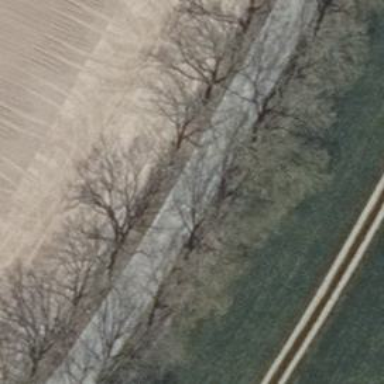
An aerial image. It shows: Row of trees in natural setting.